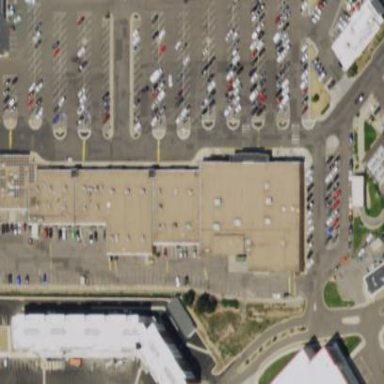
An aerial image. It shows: Retail building with flat roof.